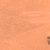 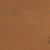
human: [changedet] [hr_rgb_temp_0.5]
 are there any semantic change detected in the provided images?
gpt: Nothing has changed in this area.